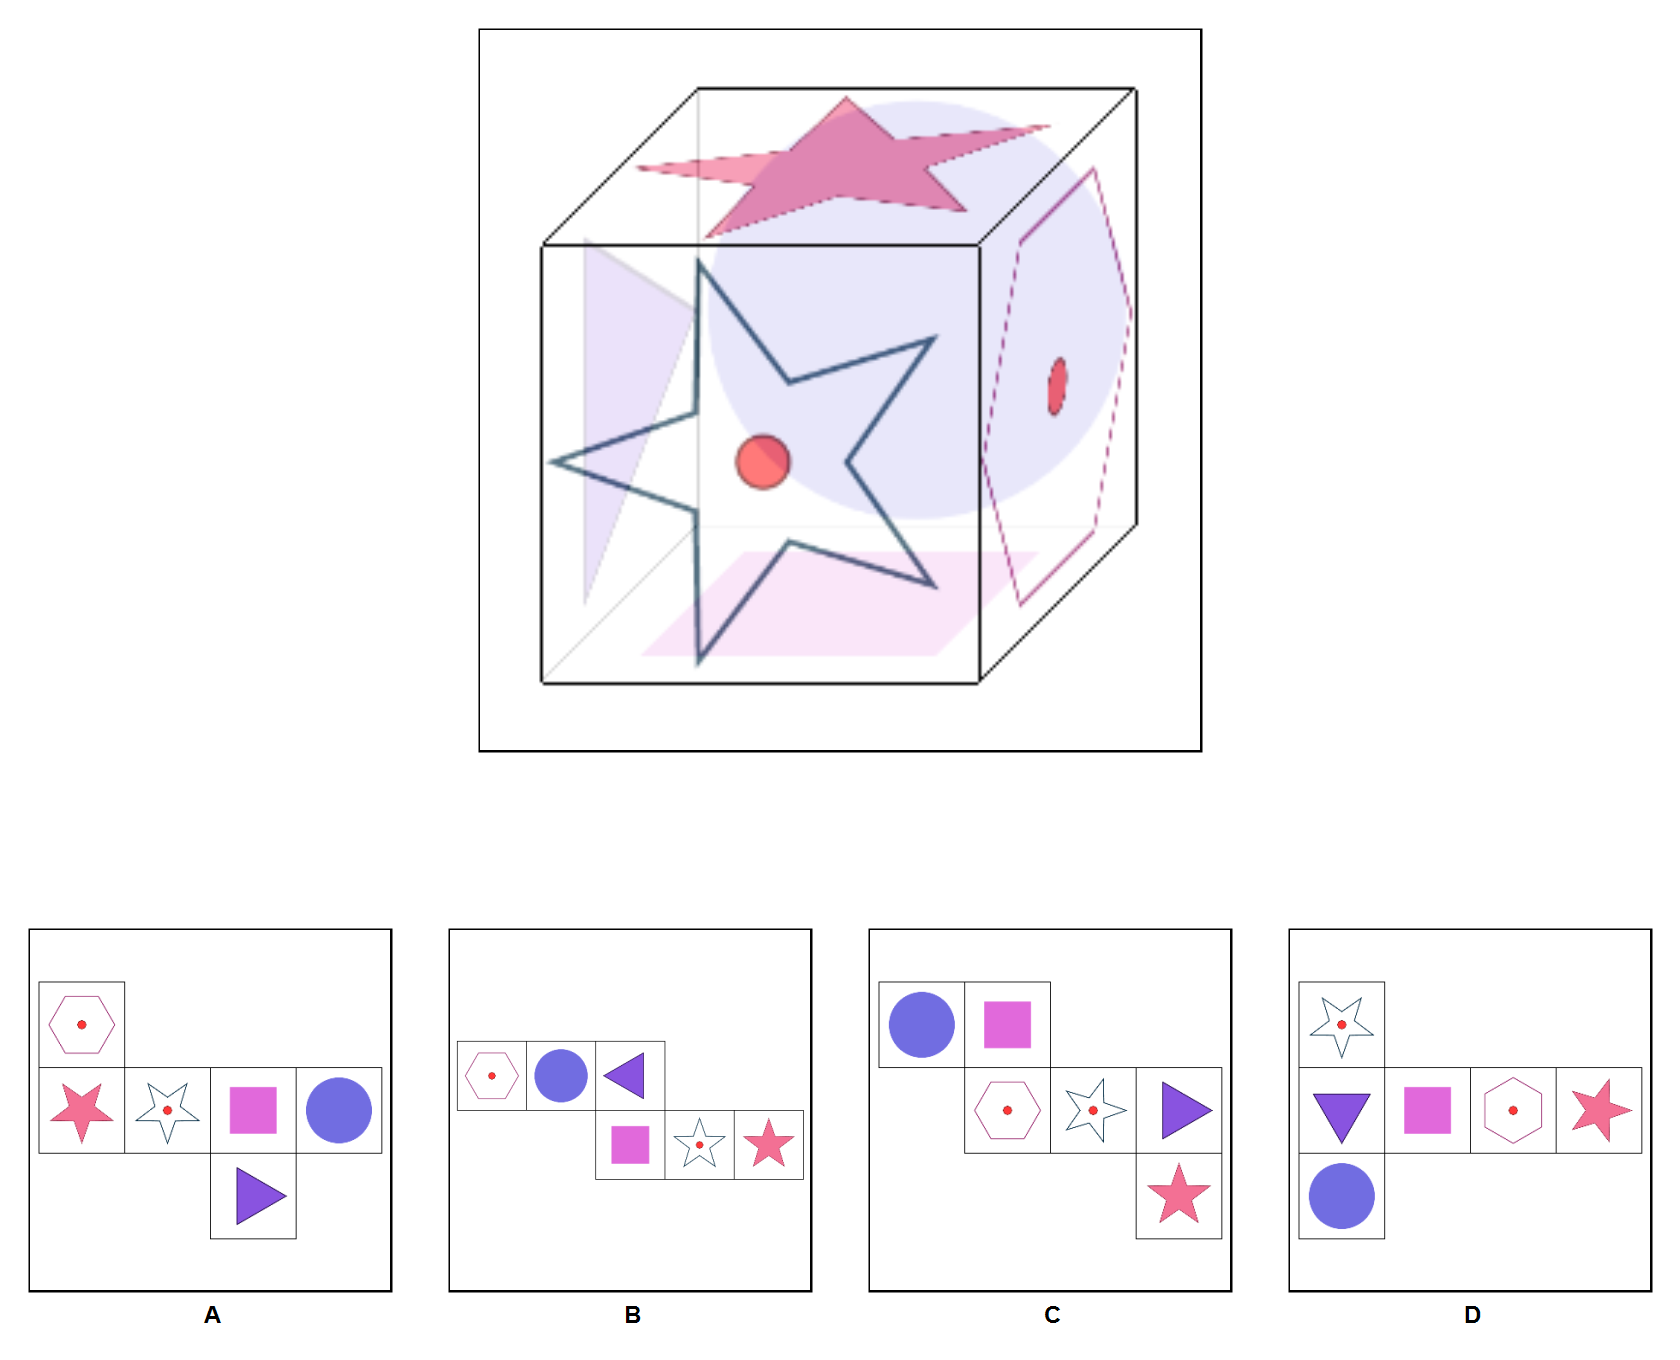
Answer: D